Question: I was debugging my Sencha/Cordova application on my device and was using <URL> for for debugging. When I looked at my index.html I noticed that it was creating about a hundred iframes:

It seems that if I navigate around my app it creates them. Is this something that I should be worried about?! If so what would be causing it?
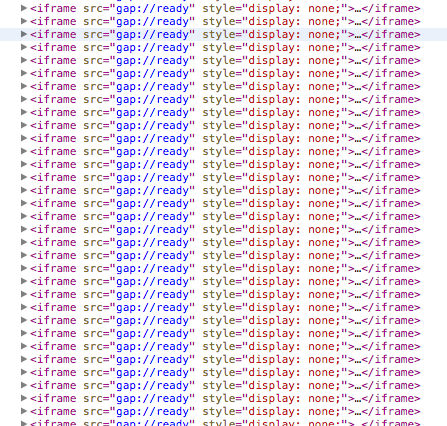
Answer: Looks like this is a bug in Cordova iOS. Should be fixed in 3.8.0. See <URL>.
Also see this similar question: <URL>